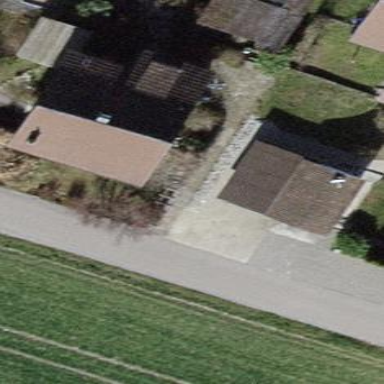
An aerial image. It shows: Garage building.